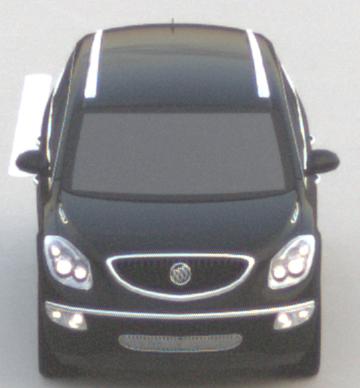
Make: Buick
Model: Enclave
Detailed model: GMT967
Model produced from: 2007
Model produced until: 2017
Doors: 5
Color: black
Road condition: dry road
Daytime: sunrise or sunset
Contrast: low contrast